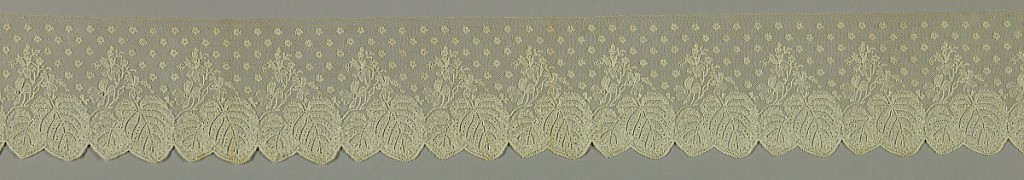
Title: Border
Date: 1850–1900
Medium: linen Technique: bobbin lace, Mechlin style
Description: Lace border has a fine net ground with tiny flower heads and just below is a deep border with a design of leaves and floral sprays. Mesh is hexagonal and the pattern is outlined in thread or cordonnet.